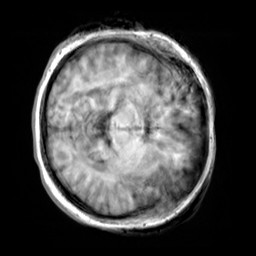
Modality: T1w
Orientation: axial
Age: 33
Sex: female
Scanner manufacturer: siemens
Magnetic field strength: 3 T
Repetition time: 2.3 s
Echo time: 0.00303 s